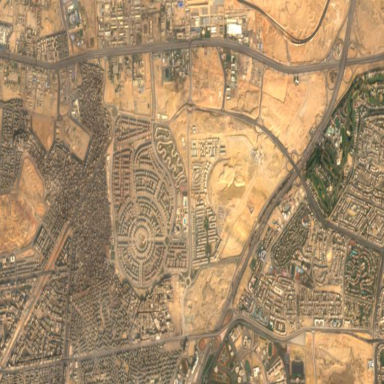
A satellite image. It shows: Residential area within subdivision.